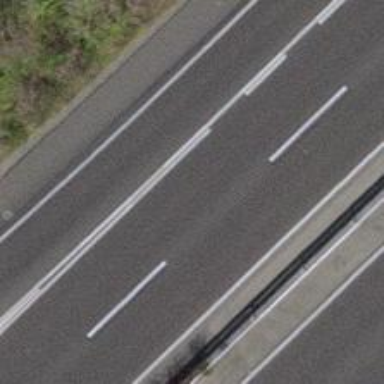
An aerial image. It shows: Motorway junction.